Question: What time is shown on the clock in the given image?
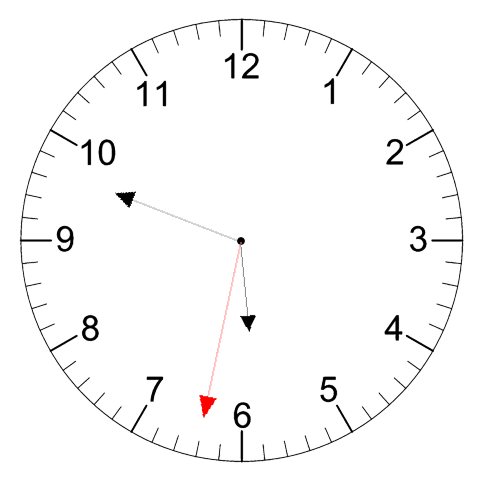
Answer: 05:48:32